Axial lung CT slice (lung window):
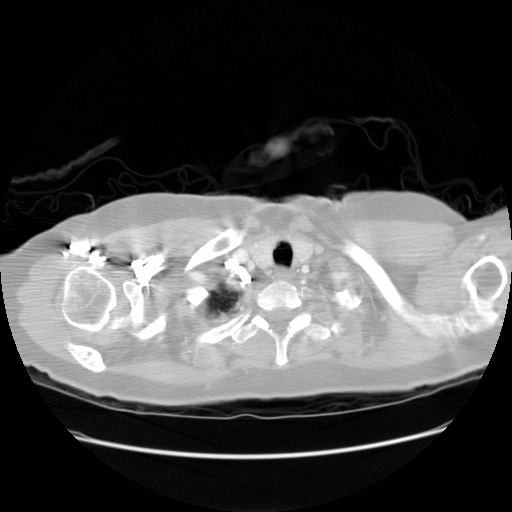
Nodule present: no